Question: I want insert data to my nested field 'date' with input field.
For the field 'name' i can easily insert new data input, but when i want to insert new data to the field 'date' (inside 'name') he cannot get the input value/not insert to field 'date'.
Sorry for my bad English :(

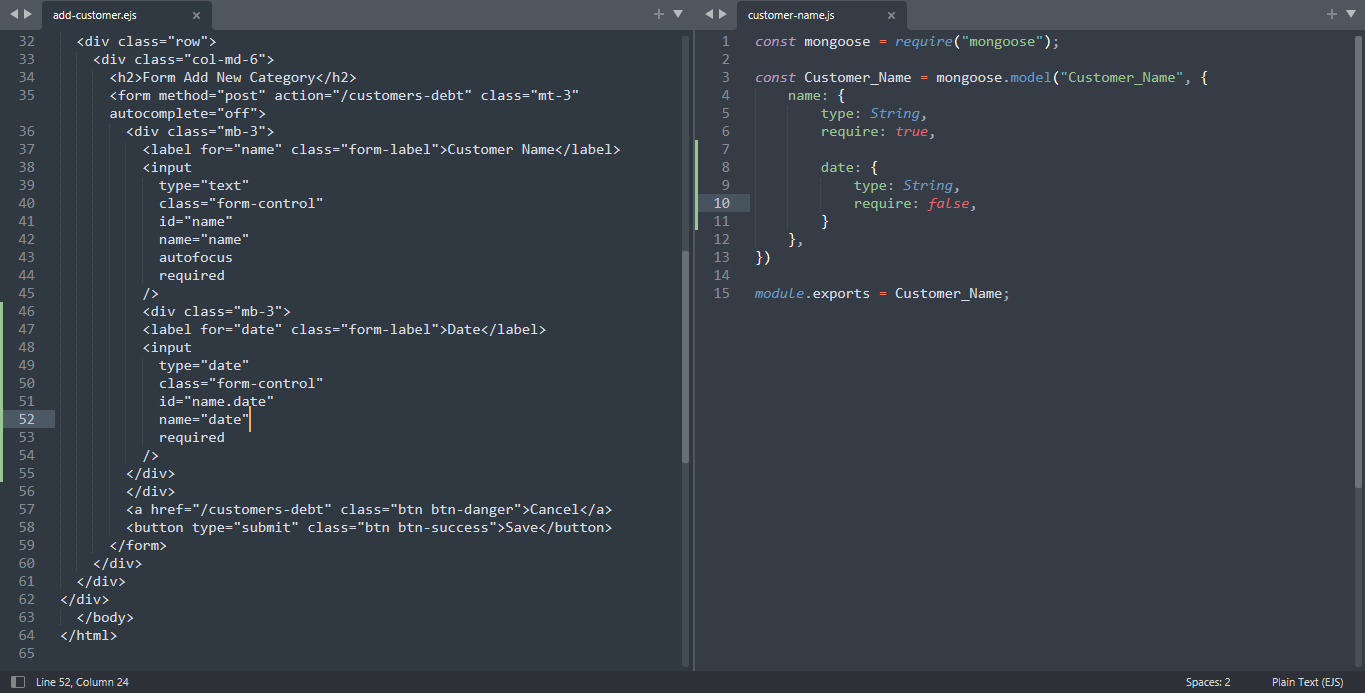
Answer: By using and you can conquer
'''
var query = {"name.date":"value_of_data"}
const res = await Customer_Name.updateOne({_id:"value_of_id"},{$set:query})
'''